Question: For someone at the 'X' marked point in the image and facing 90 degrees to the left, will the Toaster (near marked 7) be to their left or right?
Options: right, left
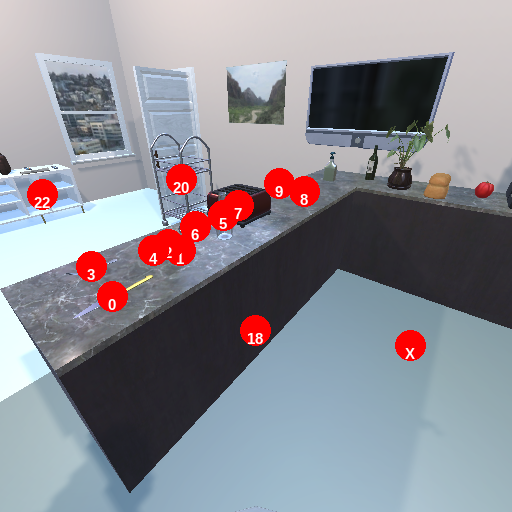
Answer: right